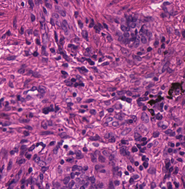
Tumor epithelial tissue: yes
Tumor-associated stroma tissue: yes
Normal tissue: no